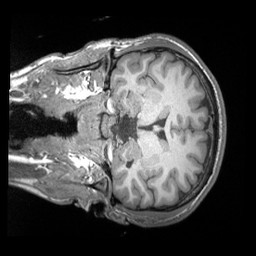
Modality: T1w
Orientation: coronal
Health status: healthy